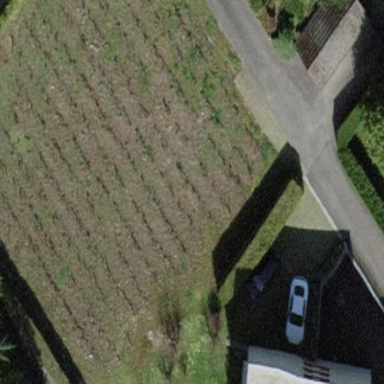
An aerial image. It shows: Vineyard where grapes are grown.